Question: '''
df1 <- data.frame(
"Item" = c("20170315","20170316","20170409","20170411","20170525"),
"Value" = c(400, 515, 743, 682, 458))
df2 <- data.frame(
"Item" = c("20180102","20180227","20180311","20180318","20180522","20180628"),
"Value" = c(793, 541, 777, 847, 901, 433))
'''
Want to show two dataframe in one plot,
like this picture. Have a nice day!

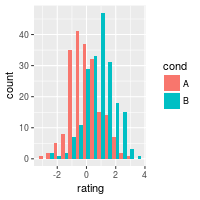
Answer: Like this?
Create a column 'cond' and bind the data sets. Then it's a normal dodged bar plot.
'''
df1 <- data.frame(
"Item" = c("20170315","20170316","20170409","20170411","20170525"),
"Value" = c(400, 515, 743, 682, 458))
df2 <- data.frame(
"Item" = c("20180102","20180227","20180311","20180318","20180522","20180628"),
"Value" = c(793, 541, 777, 847, 901, 433))
suppressPackageStartupMessages({
library(dplyr)
library(ggplot2)
})
bind_rows(
df1 %>% mutate(cond = "A"),
df2 %>% mutate(cond = "B")
) %>%
ggplot(aes(Item, Value, fill = cond)) +
geom_col() +
theme(axis.text.x = element_text(angle = 60, vjust = 1, hjust=1))
'''

<URL>